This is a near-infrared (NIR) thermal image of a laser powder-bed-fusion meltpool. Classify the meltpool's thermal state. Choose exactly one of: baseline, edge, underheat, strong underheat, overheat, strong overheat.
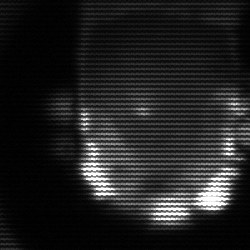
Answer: baseline